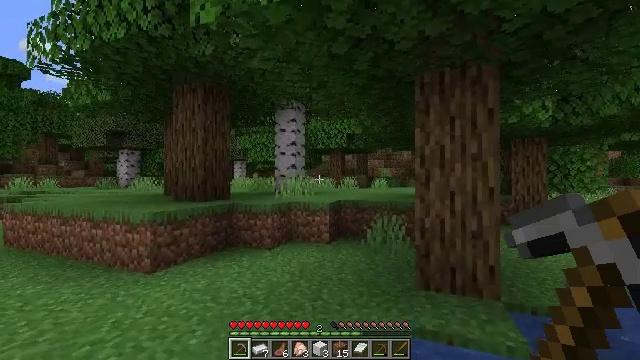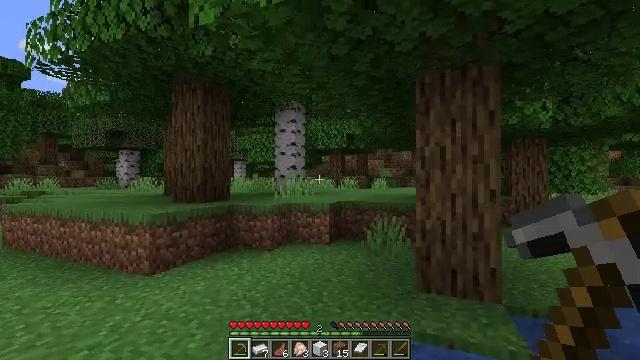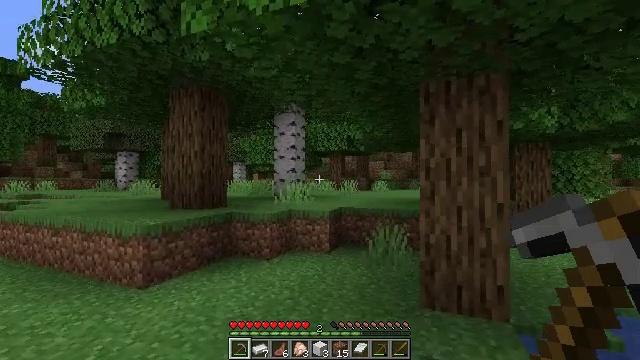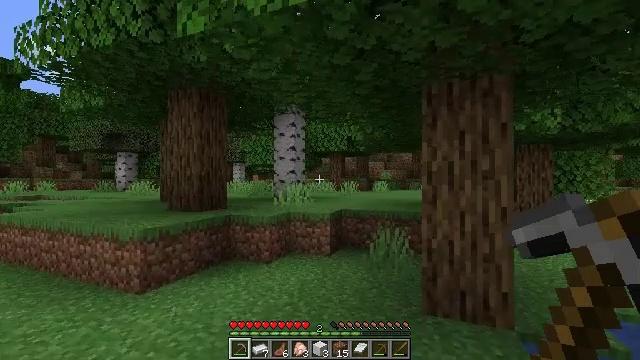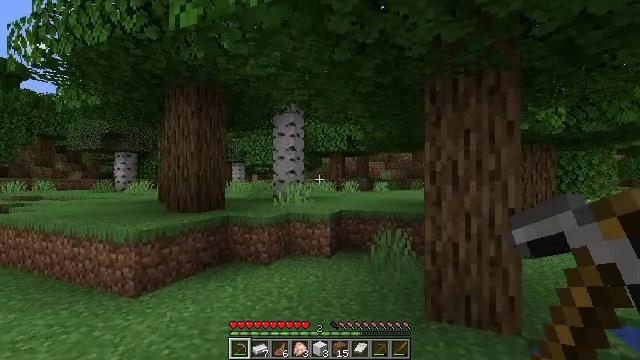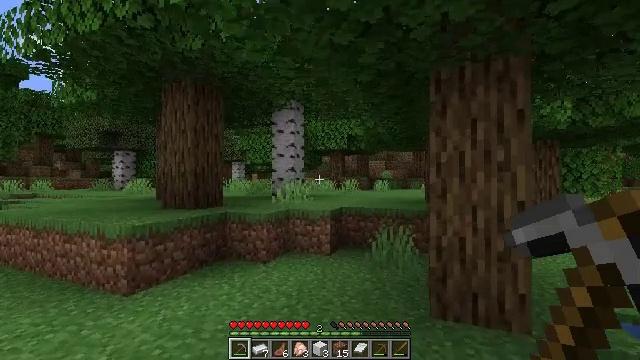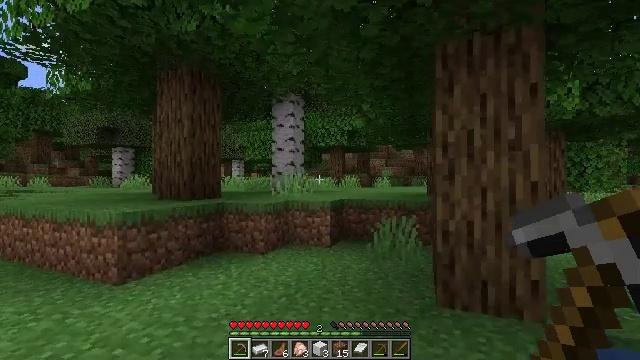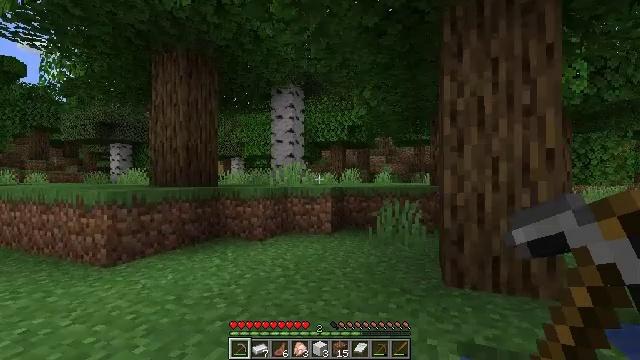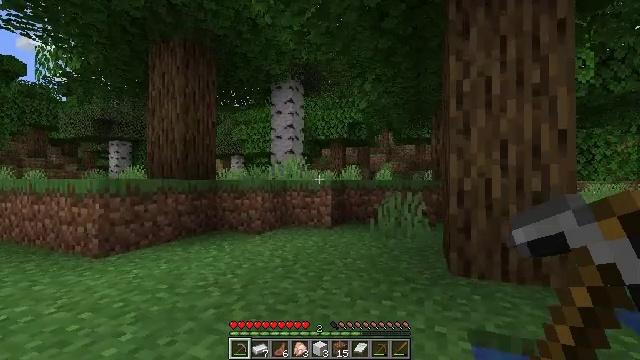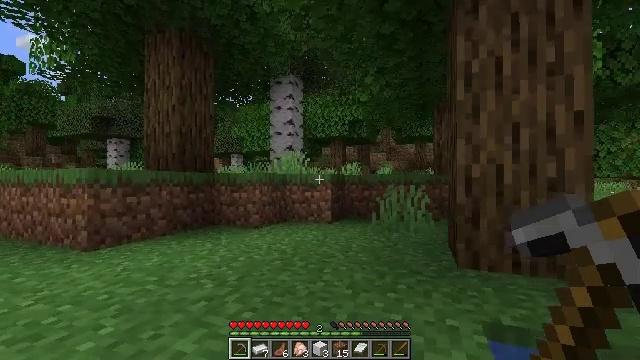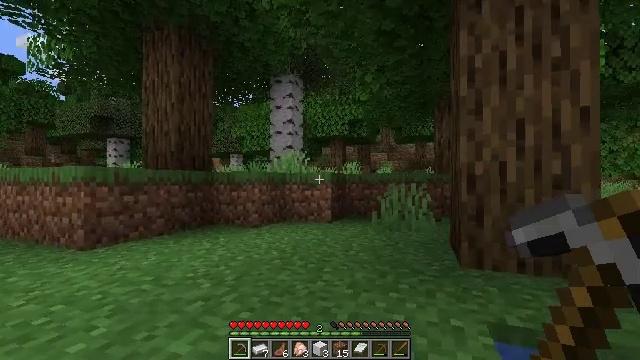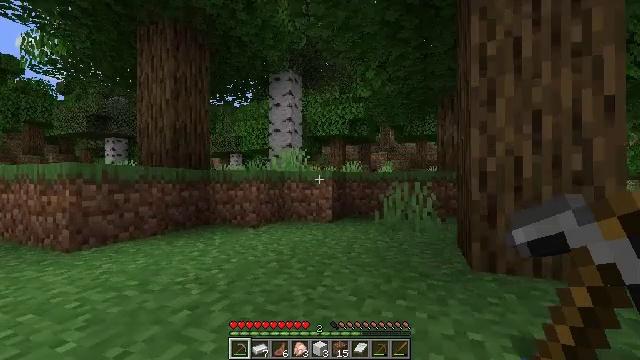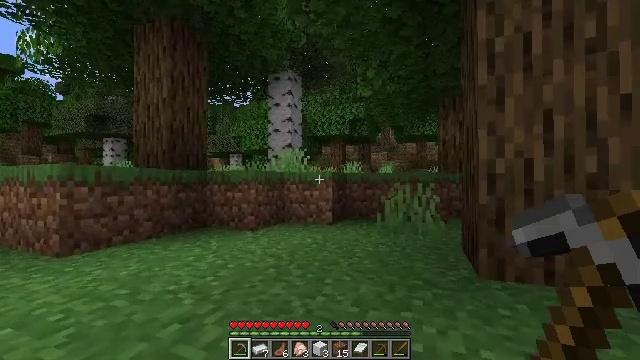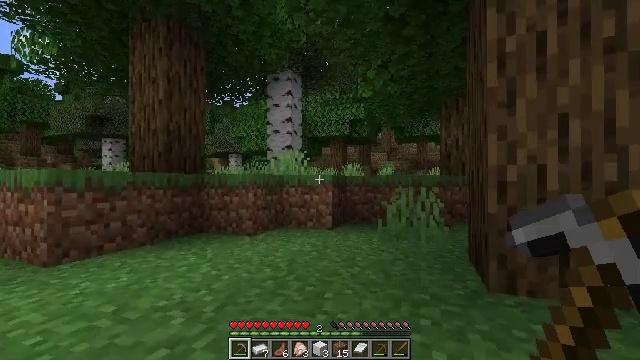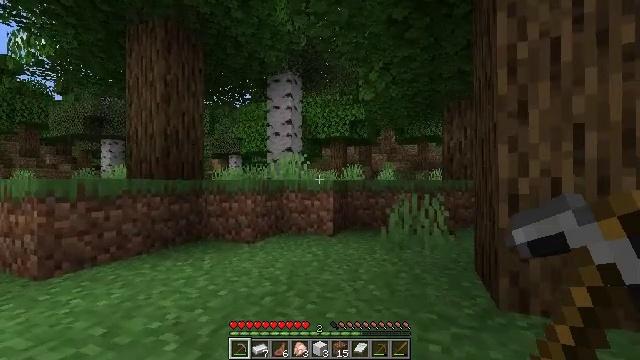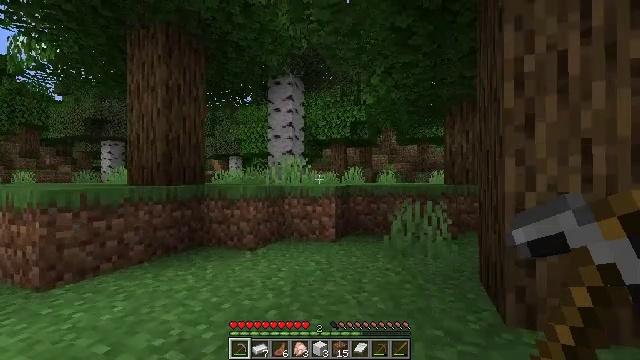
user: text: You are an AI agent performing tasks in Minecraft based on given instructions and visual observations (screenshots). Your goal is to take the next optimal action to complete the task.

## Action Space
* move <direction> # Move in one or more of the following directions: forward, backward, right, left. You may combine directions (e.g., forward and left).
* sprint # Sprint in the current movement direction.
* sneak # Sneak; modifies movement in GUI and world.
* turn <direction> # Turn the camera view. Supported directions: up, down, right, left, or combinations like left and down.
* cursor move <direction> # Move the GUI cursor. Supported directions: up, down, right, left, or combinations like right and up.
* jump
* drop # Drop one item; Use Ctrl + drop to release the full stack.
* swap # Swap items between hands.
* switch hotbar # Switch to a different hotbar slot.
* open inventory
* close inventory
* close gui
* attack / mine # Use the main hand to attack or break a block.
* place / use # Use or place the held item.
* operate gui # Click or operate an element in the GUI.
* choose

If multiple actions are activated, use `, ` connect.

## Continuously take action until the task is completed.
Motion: motion action
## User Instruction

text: Mine a chest to move it.
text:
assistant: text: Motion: move forward, jump
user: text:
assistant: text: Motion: move forward, jump
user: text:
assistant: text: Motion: move forward, jump
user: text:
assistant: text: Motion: move forward, jump
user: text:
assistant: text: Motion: move forward, jump
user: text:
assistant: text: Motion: move forward, jump
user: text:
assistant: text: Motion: move forward, jump
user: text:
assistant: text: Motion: move forward, jump
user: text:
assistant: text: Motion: move forward, jump
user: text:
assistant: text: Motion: move forward, jump
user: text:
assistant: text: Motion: move forward, jump
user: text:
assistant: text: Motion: move forward, jump
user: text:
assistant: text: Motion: move forward, jump
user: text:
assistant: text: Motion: move forward, jump
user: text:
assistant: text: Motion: move forward, jump
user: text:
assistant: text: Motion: move forward, jump
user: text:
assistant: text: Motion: move forward, jump
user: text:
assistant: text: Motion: move forward, jump
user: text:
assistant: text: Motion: move forward, jump
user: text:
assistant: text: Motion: move forward, jump
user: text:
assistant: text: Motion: move forward, jump
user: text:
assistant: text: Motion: move forward
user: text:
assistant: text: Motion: move forward
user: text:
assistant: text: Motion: move forward
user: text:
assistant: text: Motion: move forward
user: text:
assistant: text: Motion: move forward
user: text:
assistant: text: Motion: move forward
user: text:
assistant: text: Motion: move forward
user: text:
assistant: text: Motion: move forward
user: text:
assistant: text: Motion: move forward